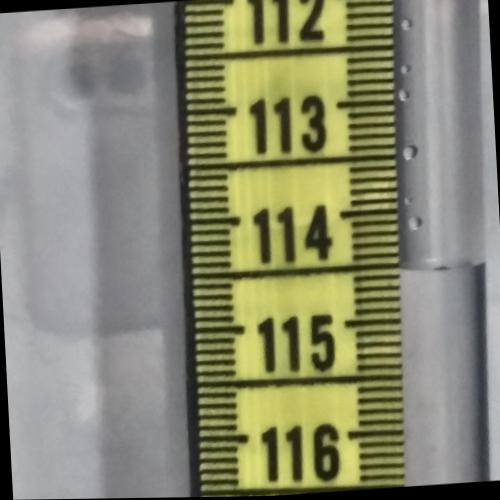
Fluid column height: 114.5 cm